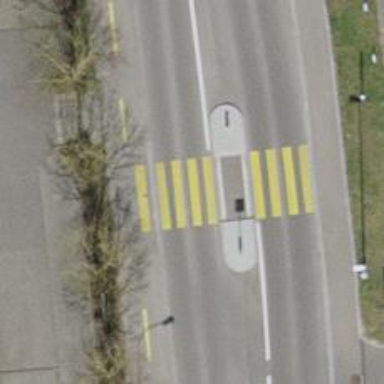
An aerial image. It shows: Asphalt footway with marked zebra crossing and island.